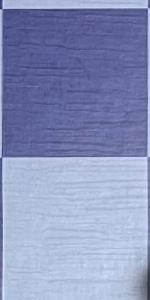
Label: Empty